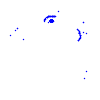
Particle: proton